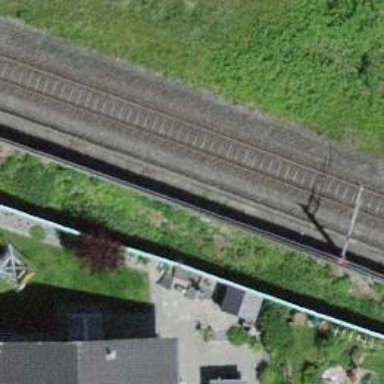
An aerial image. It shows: Single railway track with electrified contact line.